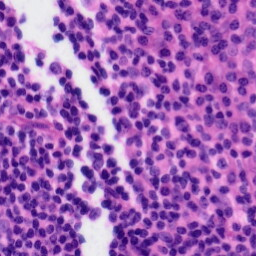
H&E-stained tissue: Tonsil